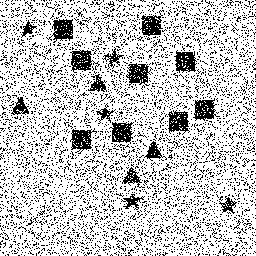
Squares: 9
Triangles: 4
Stars: 5
Total shapes: 18